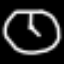
Label: clock